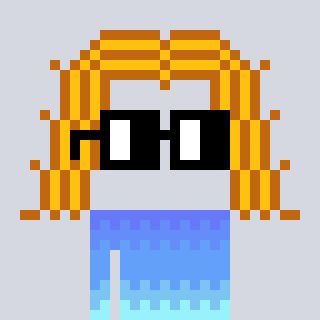
a pixel art character with square black glasses, a hair-shaped head and a magenta-colored body on a cool background